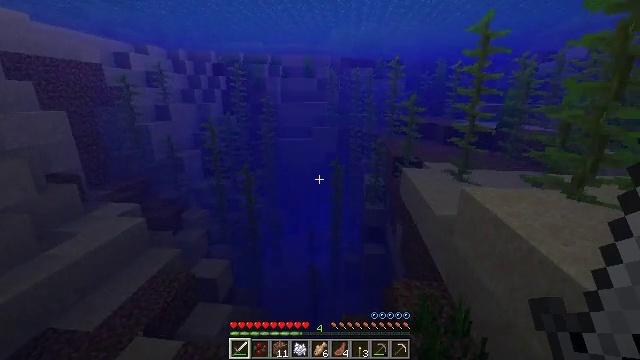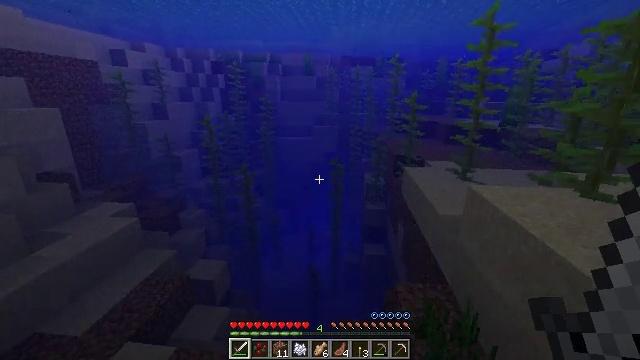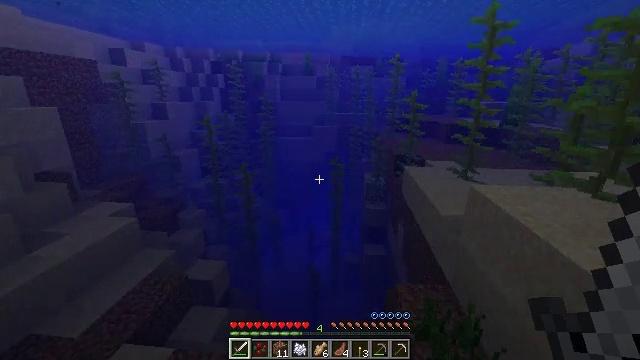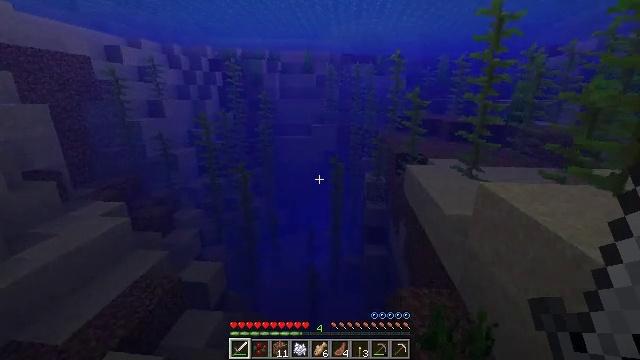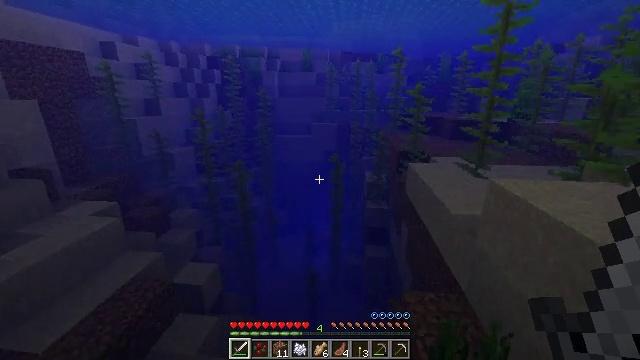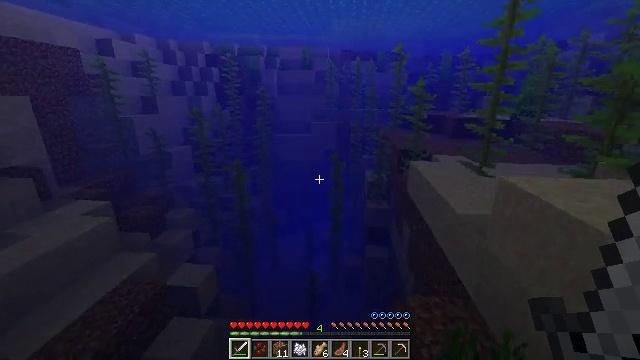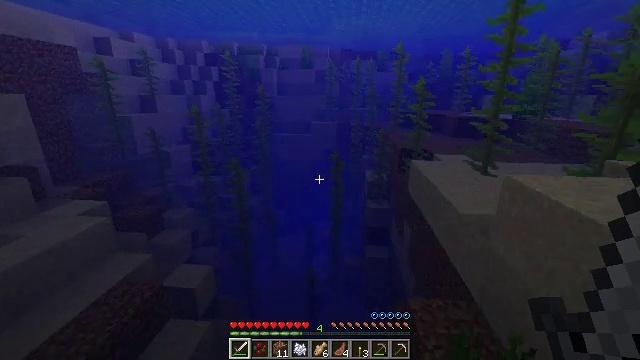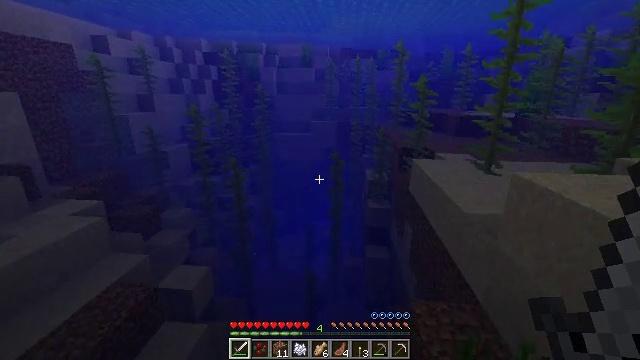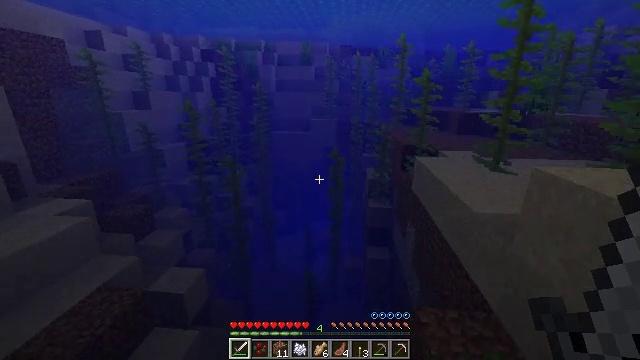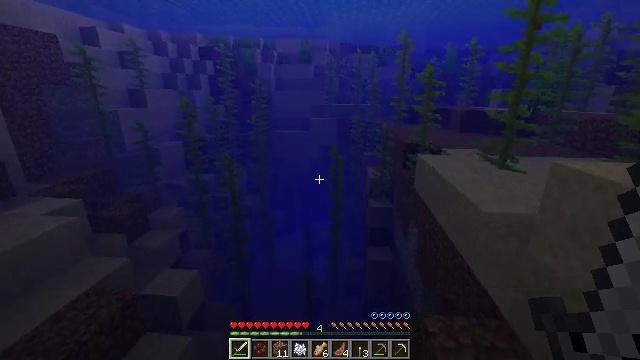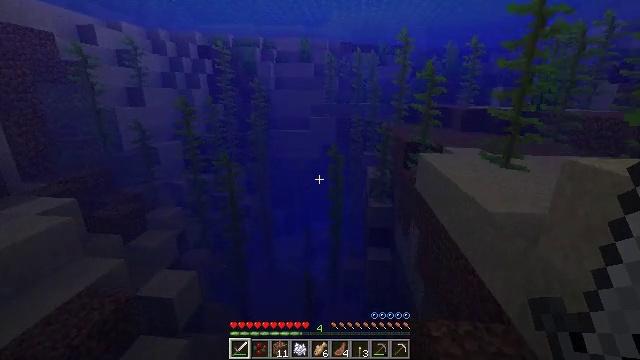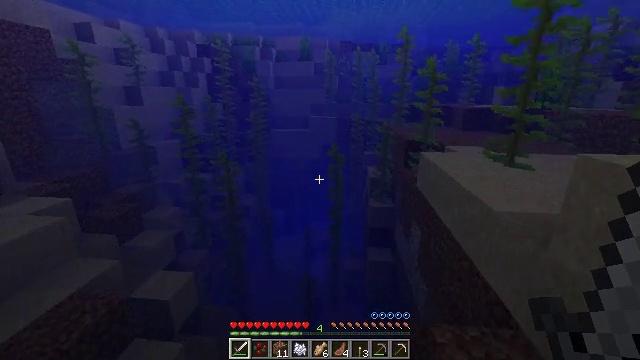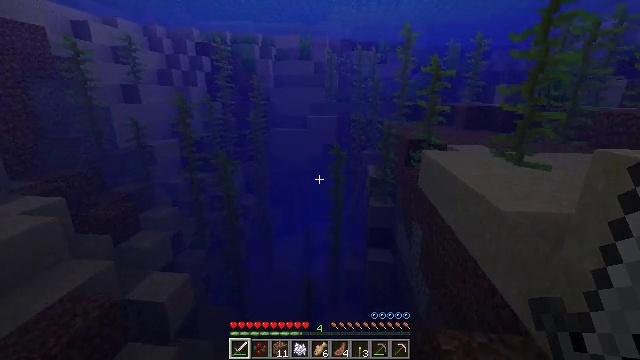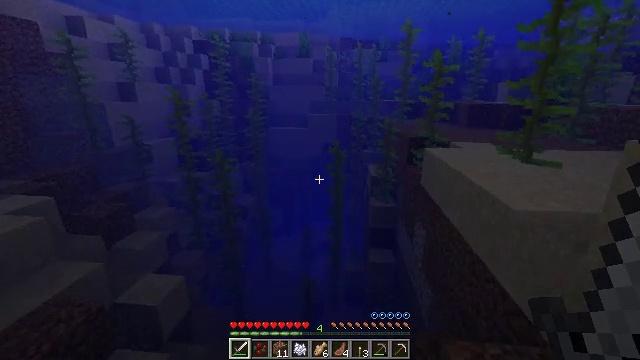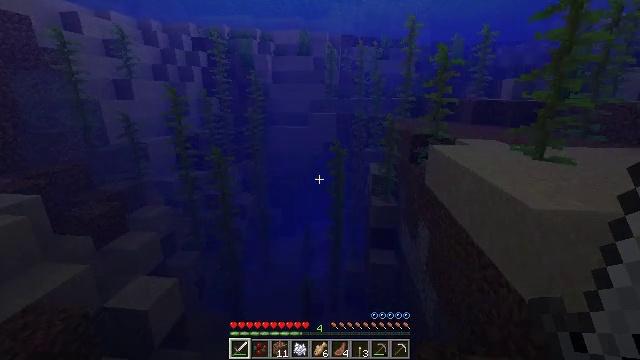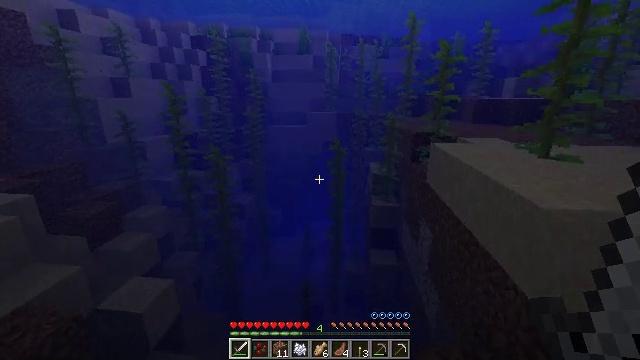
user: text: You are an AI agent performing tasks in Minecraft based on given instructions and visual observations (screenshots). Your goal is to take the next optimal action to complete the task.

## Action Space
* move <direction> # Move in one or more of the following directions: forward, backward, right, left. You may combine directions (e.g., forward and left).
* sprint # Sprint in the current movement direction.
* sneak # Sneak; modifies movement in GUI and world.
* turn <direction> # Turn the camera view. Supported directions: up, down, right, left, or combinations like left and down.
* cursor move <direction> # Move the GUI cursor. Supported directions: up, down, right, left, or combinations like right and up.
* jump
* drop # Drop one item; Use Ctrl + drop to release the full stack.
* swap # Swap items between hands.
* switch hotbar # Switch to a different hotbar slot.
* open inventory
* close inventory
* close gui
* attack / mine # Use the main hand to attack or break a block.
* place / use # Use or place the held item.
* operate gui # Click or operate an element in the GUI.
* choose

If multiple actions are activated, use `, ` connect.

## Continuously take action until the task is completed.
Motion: motion action
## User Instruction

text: Kill mobs in water.
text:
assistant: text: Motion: move forward
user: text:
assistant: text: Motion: move forward
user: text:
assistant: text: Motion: move forward
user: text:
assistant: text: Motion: move forward
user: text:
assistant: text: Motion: move forward
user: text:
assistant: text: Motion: move forward
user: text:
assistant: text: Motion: move forward
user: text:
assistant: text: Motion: move forward
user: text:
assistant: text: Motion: move forward
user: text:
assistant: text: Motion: move forward
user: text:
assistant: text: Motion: move forward
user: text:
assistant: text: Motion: move forward
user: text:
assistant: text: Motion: move forward
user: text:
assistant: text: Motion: move forward
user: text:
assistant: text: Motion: move forward
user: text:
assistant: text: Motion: move forward
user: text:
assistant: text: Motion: move forward
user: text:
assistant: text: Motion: move forward
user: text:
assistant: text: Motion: move forward, jump
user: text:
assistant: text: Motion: move forward, jump
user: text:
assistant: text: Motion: move forward, jump
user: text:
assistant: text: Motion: move forward, jump
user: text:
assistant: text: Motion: move forward, jump
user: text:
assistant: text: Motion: move forward, jump
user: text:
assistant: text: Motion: move forward, jump
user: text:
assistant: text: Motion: move forward, jump
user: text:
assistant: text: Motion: move forward, jump
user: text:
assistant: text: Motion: move forward, jump
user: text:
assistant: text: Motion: move forward, jump
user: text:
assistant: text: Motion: move forward, jump